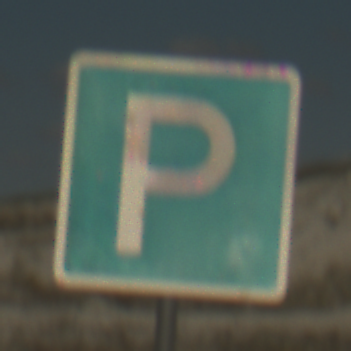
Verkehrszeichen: Parken
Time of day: Midday
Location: Outdoor (Beach)
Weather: PartlyCloudy
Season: NotSpecified
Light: Natural